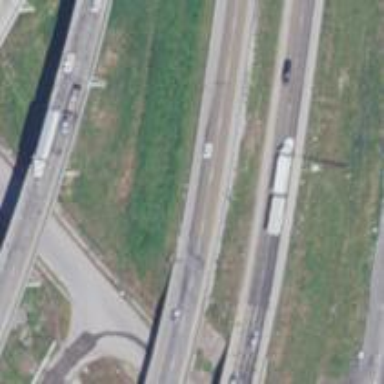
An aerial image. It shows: Asphalt motorway.